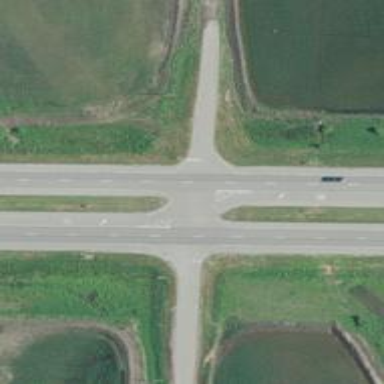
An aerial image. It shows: Primary highway with asphalt surface that includes dual carriageway.